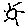
Label: sun